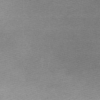
Label: dusty